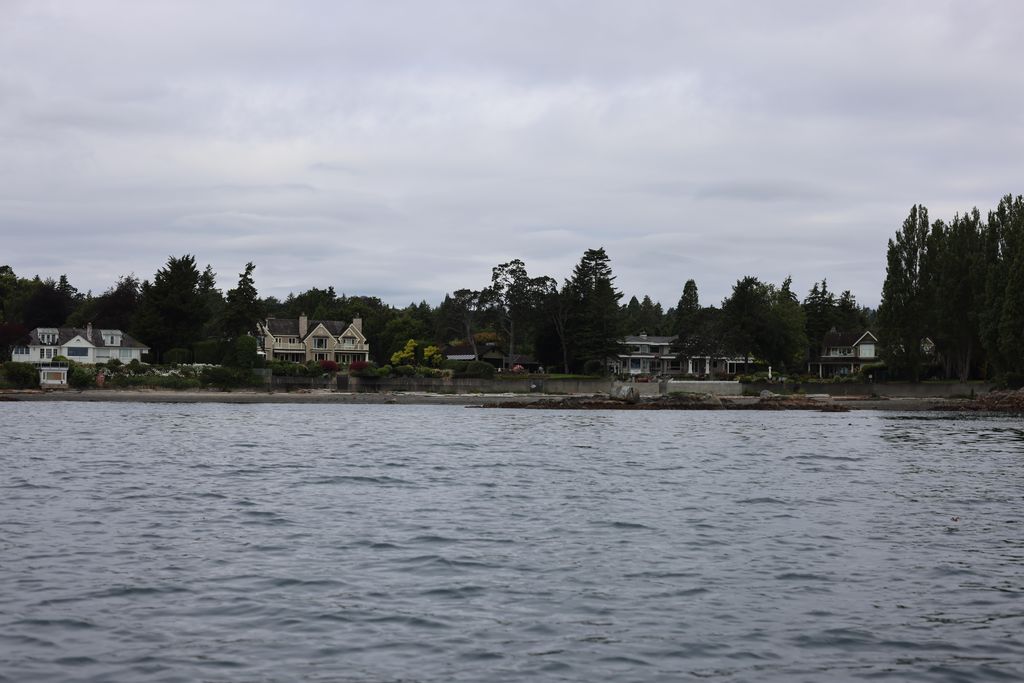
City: victoria